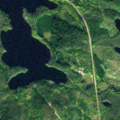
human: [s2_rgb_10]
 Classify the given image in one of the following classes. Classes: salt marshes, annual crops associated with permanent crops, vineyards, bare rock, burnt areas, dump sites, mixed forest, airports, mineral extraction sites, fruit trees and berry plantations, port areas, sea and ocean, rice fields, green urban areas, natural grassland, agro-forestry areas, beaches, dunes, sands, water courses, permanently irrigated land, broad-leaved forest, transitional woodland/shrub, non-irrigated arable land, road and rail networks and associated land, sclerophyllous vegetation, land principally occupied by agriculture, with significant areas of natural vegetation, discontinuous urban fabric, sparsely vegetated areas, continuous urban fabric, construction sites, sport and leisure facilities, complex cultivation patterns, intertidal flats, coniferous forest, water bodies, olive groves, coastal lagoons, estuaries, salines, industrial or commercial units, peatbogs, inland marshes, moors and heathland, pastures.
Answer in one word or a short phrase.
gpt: coniferous forest, mixed forest, transitional woodland/shrub, water bodies